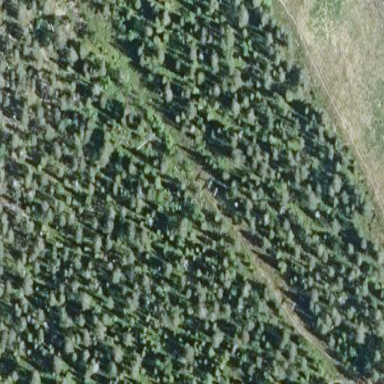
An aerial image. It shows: Woodland with evergreen needle-leaved trees.